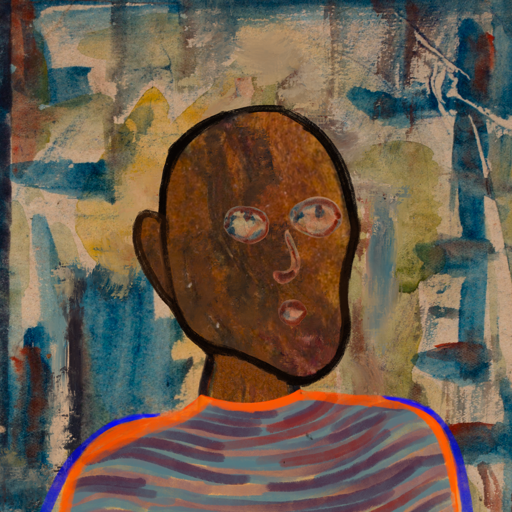
Background: Orphan, Head And Neck Side: Mosgoul, Face Side: Orphan, Bust: Experience, Hair Side: Blank, Head Accessory: Blank, Second Necklace: Blank, Necklace: Blank, Baby: Blank